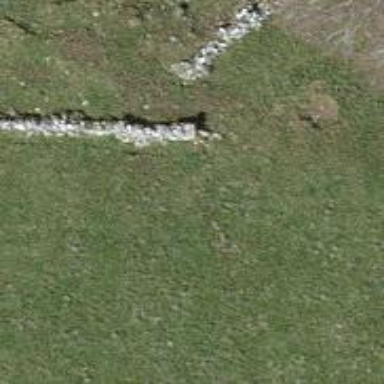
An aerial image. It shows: Wall barrier.